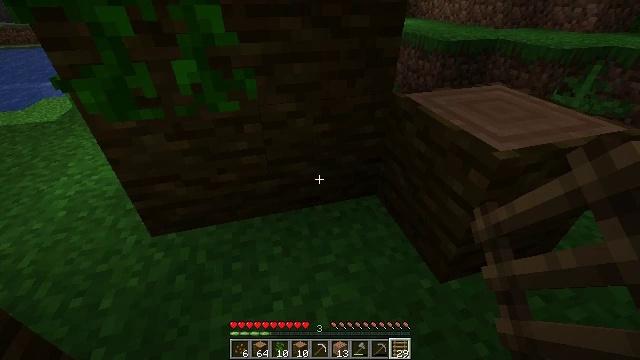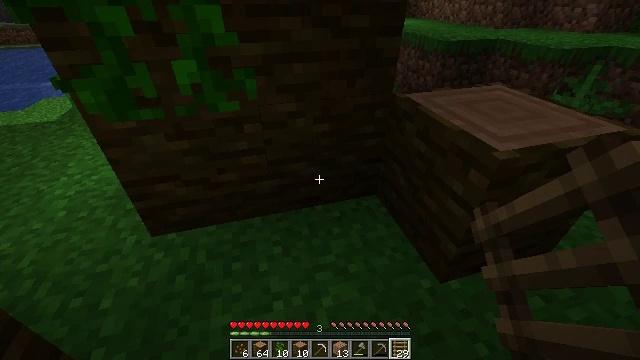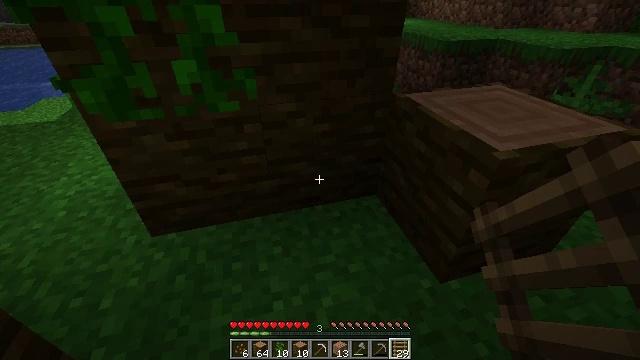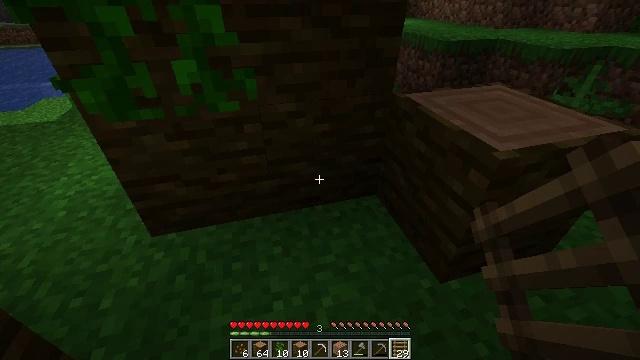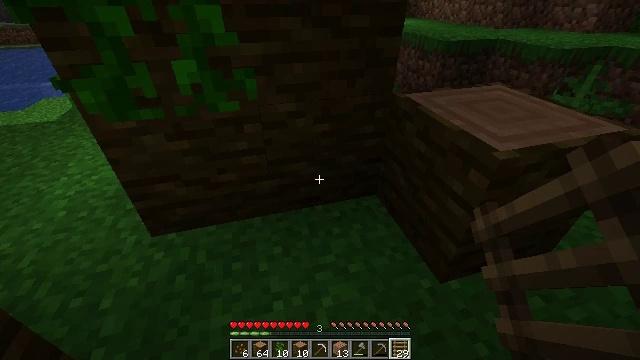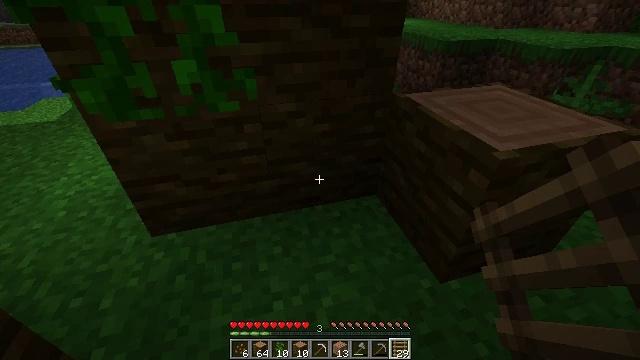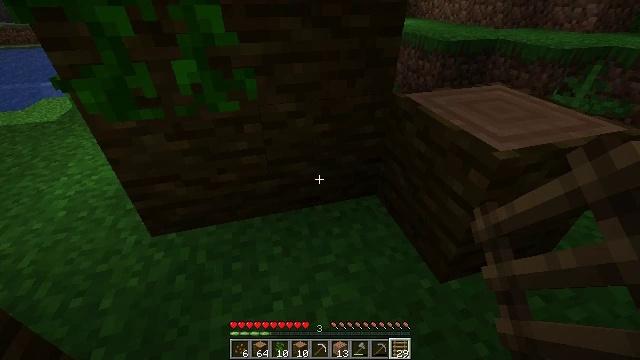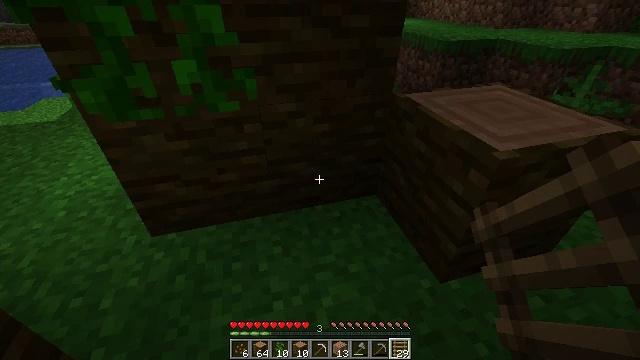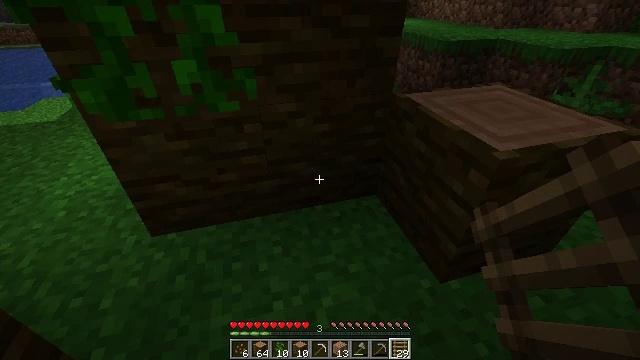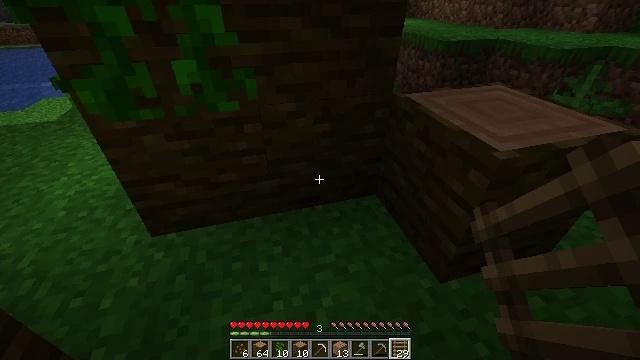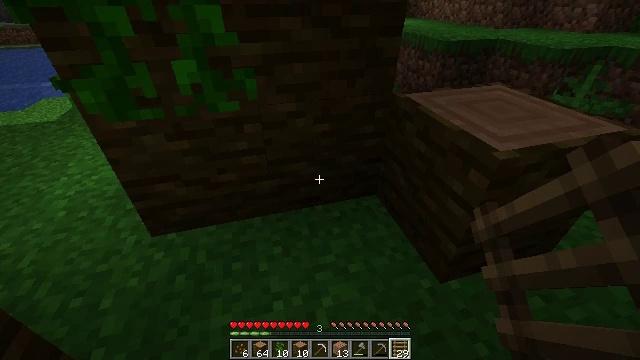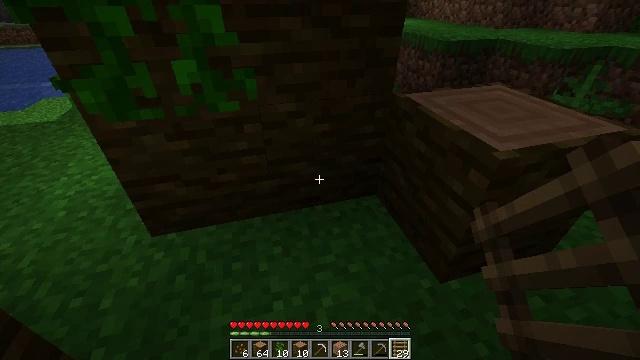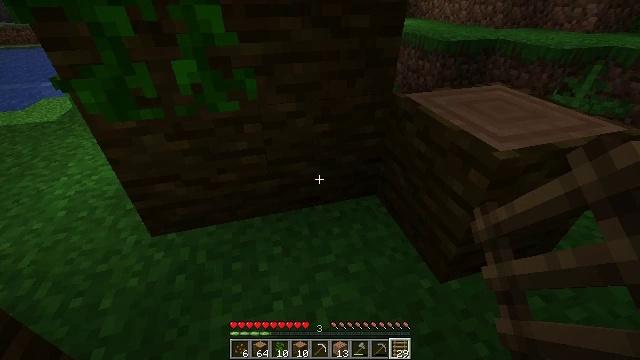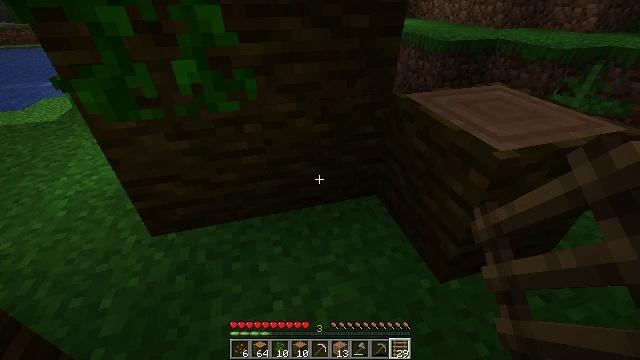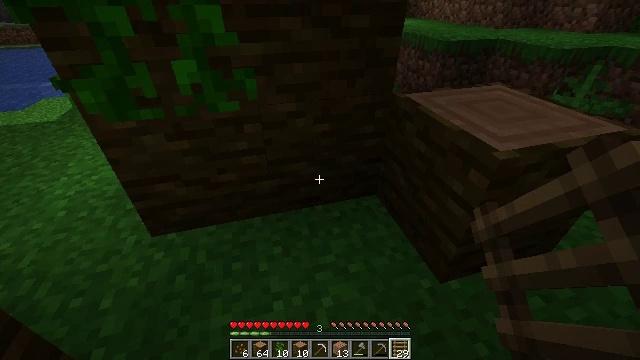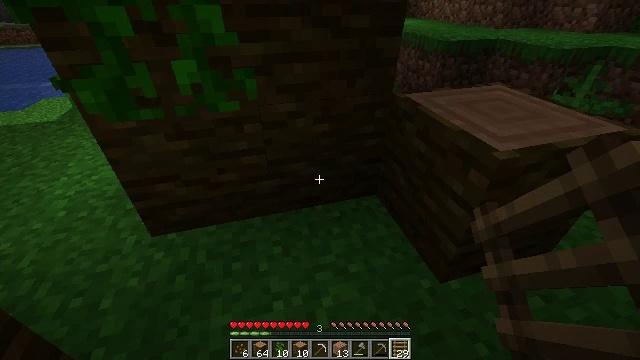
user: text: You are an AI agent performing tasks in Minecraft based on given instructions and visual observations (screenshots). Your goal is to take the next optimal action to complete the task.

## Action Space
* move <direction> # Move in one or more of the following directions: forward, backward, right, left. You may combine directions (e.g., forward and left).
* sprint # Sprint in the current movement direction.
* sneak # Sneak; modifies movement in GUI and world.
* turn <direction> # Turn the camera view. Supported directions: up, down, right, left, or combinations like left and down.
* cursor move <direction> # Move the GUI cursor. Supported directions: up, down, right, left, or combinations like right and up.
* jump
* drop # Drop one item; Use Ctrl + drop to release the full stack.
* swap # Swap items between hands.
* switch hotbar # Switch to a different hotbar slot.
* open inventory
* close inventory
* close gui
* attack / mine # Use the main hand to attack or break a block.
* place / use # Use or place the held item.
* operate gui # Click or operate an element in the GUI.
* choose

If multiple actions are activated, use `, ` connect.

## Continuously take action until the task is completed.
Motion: motion action
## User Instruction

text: Harvest the jungle log from the tree trunk.
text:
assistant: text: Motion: no_op
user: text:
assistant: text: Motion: no_op
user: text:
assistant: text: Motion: no_op
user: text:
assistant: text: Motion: no_op
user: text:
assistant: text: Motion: no_op
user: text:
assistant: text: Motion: no_op
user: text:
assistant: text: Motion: no_op
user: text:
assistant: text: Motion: no_op
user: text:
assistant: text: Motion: no_op
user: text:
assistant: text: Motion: no_op
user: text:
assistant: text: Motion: no_op
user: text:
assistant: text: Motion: no_op
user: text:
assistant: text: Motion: no_op
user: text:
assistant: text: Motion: no_op
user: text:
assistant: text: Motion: no_op
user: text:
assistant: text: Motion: no_op
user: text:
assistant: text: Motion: no_op
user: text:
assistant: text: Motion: no_op
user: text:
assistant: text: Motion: no_op
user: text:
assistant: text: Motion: no_op
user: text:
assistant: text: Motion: no_op
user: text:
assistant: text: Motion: no_op
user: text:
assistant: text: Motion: no_op
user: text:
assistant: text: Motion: no_op
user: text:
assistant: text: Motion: no_op
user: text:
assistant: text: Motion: no_op
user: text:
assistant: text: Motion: no_op
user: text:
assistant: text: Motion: no_op
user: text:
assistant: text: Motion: no_op
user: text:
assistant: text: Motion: no_op